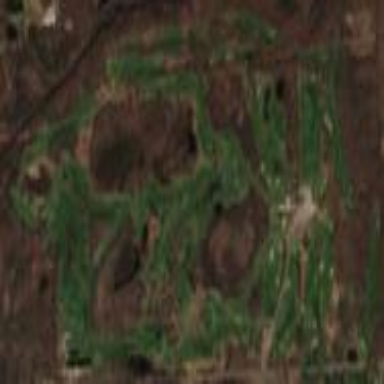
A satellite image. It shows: Golf course surrounded by greenery.